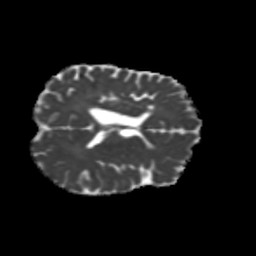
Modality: MD
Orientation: axial
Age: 50
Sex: female
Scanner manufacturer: siemens
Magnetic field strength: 3 T
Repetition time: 5.25 s
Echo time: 0.08 s